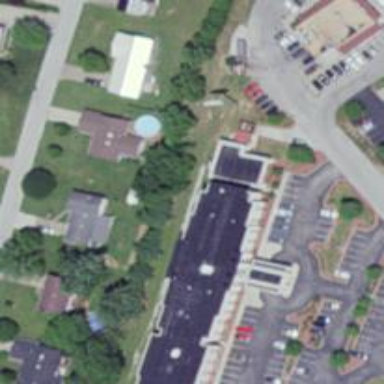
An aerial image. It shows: Hotel building.